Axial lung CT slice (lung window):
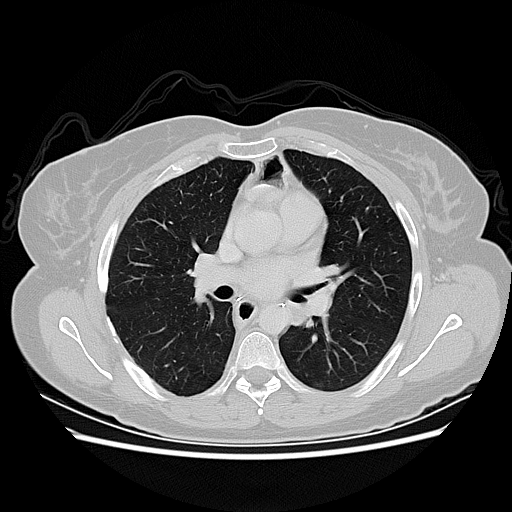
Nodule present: no